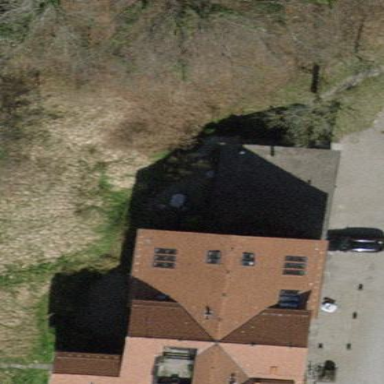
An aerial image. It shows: Building with flat grey roof.